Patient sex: M
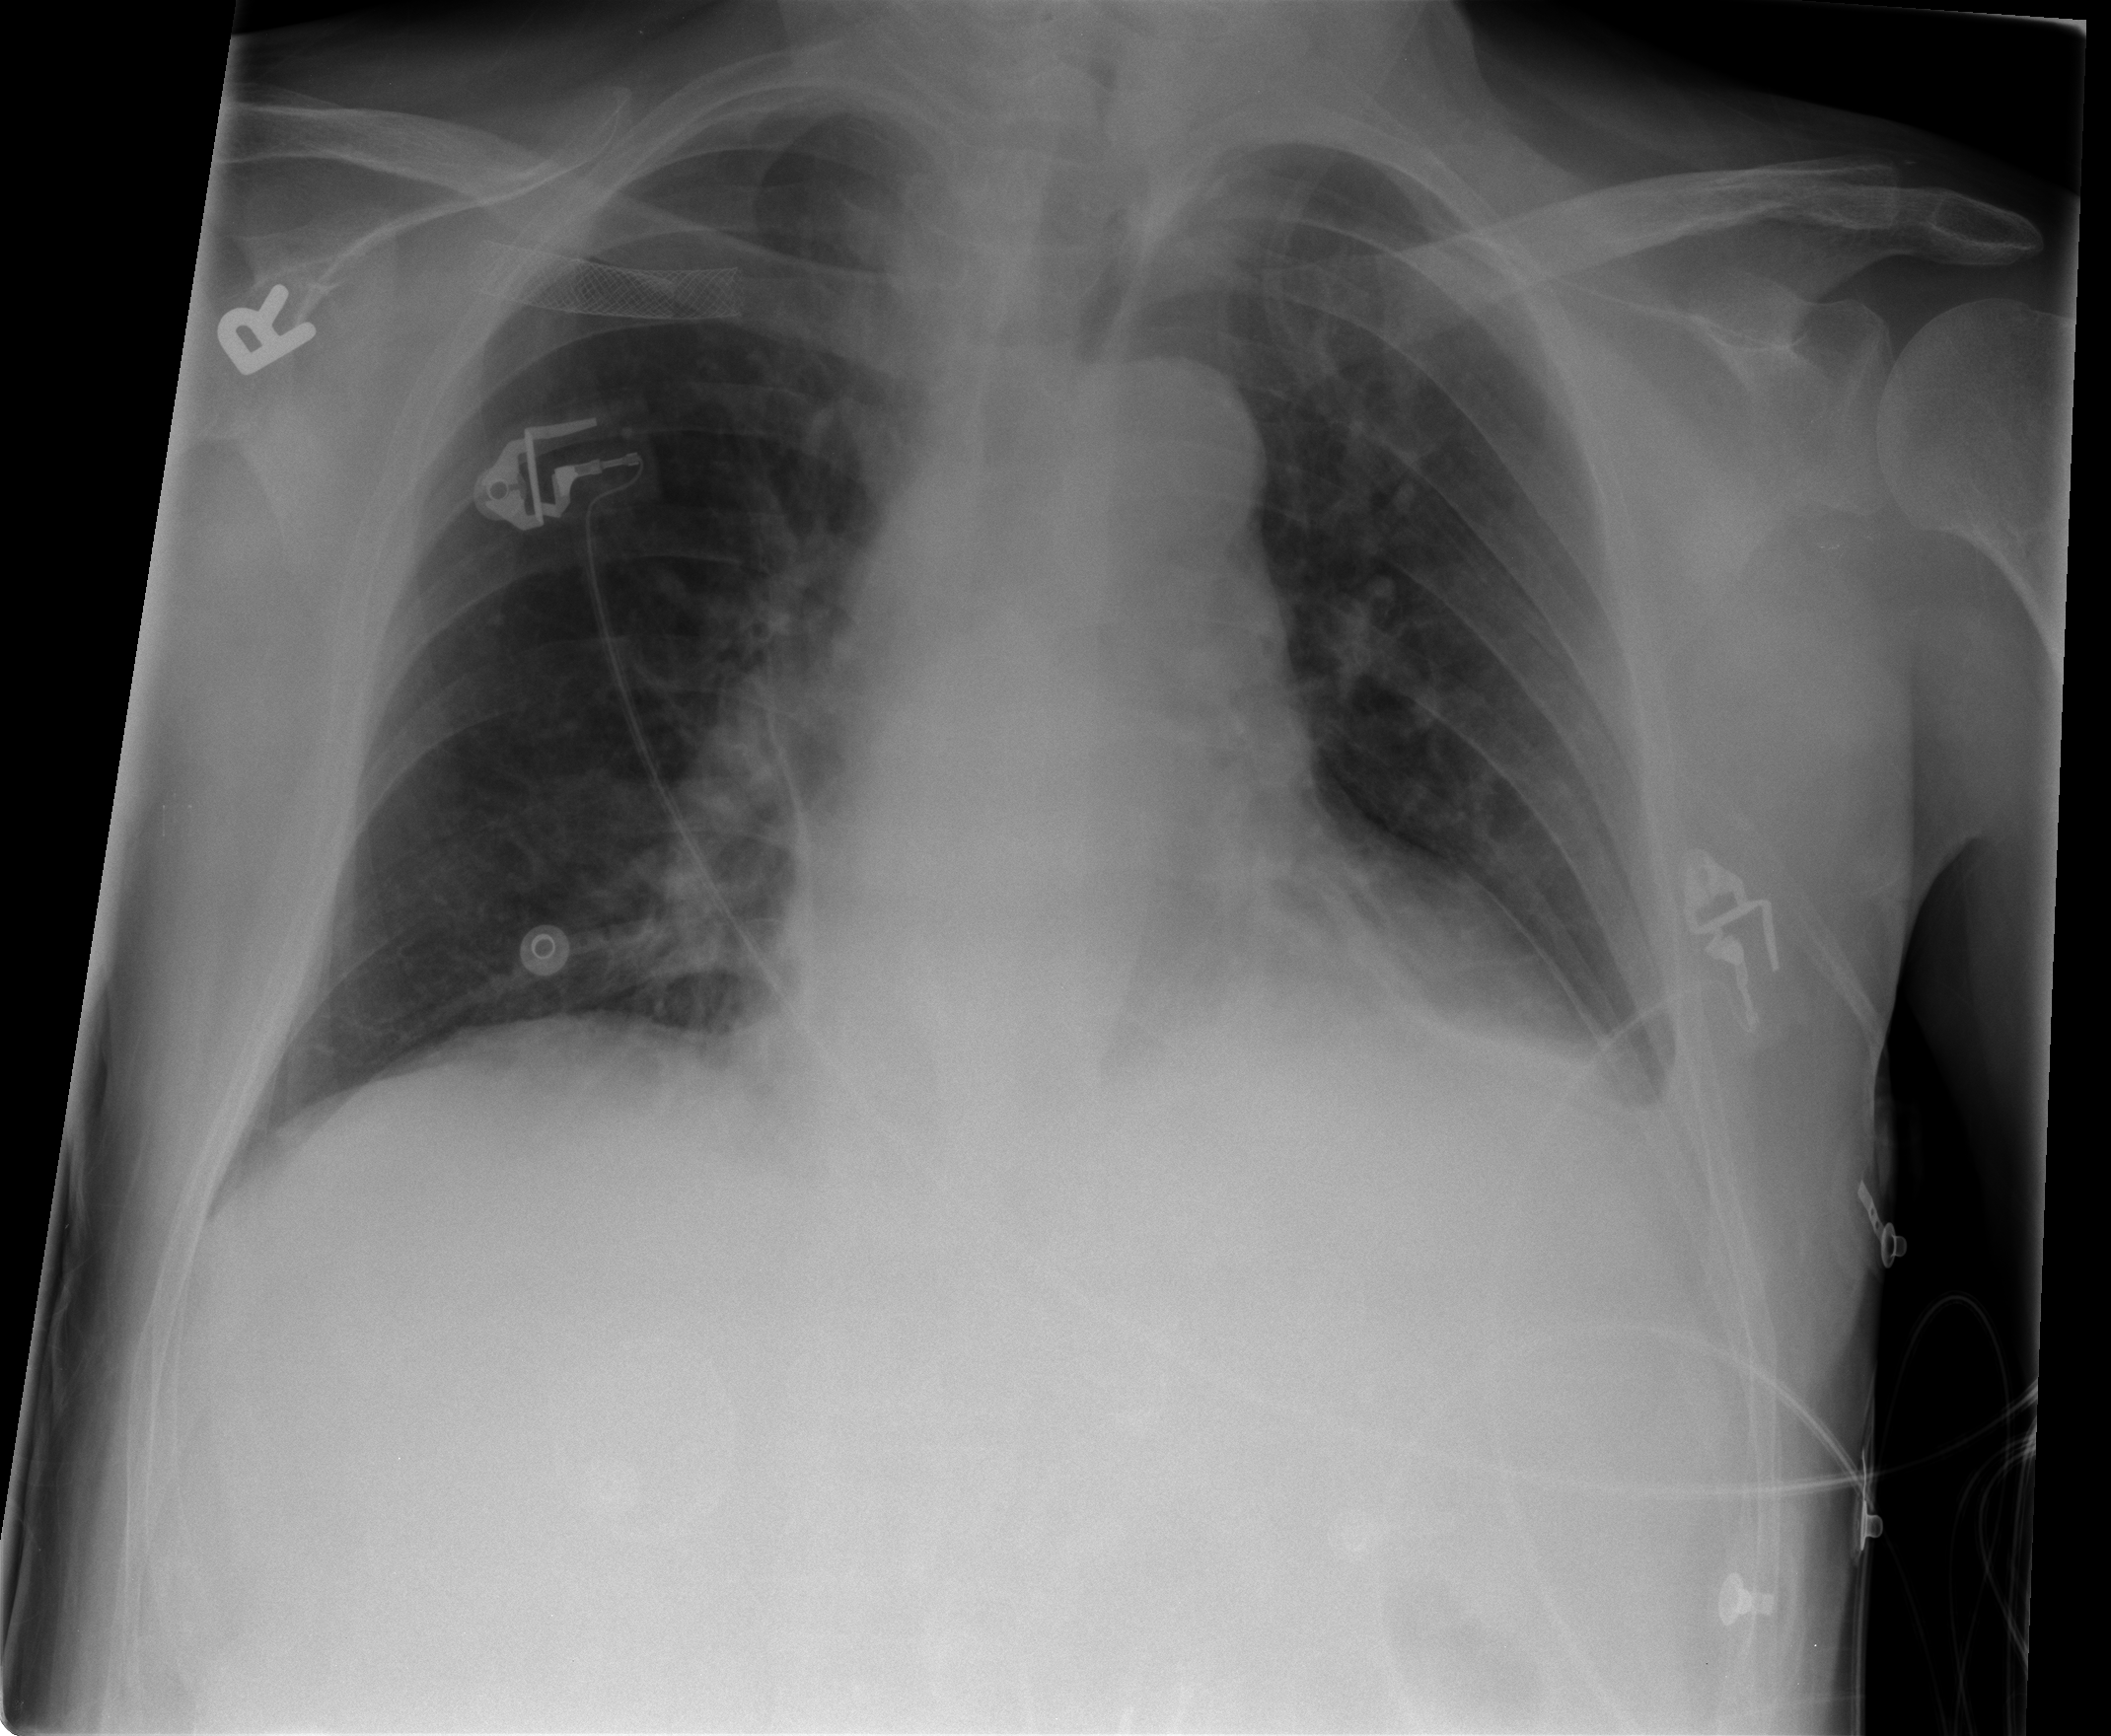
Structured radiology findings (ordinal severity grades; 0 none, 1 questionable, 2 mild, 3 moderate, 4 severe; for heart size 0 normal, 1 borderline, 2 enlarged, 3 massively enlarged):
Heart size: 1
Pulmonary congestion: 0
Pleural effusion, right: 0
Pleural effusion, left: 2
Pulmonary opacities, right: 0
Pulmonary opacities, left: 0
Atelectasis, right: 0
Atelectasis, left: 2